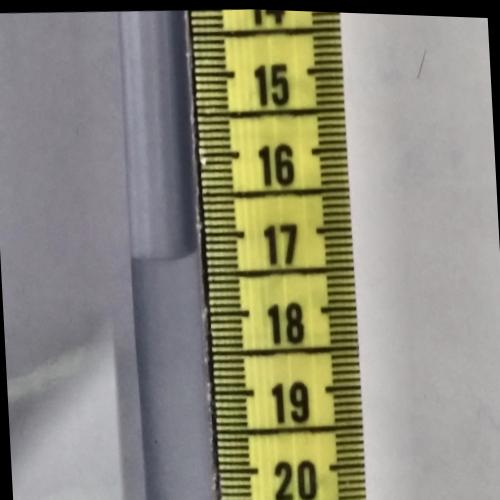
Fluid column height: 17.3 cm